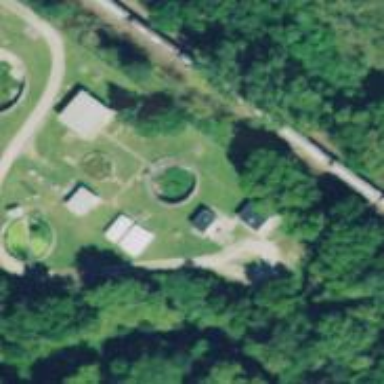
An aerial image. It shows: Wastewater plant.